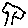
Label: tree